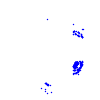
Particle: electron